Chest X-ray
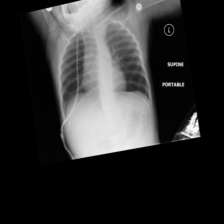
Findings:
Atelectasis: negative
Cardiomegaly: negative
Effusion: negative
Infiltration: negative
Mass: negative
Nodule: negative
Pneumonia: negative
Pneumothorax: negative
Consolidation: negative
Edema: negative
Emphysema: negative
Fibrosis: negative
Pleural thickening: negative
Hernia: negative